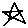
Label: star